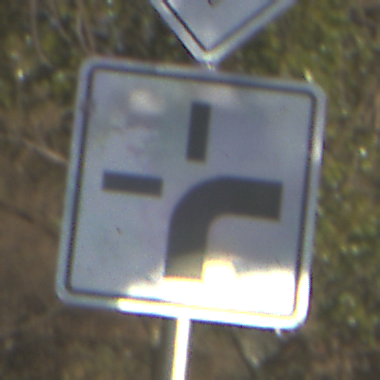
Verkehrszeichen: VerlaufVorfahrtsstrasse3
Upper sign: Vorfahrtsstrasse
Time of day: SunriseSunset
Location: Outdoor (Nature)
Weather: Clear
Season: NotSpecified
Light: Natural